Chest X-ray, PA view. Patient: 66 years old, sex M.
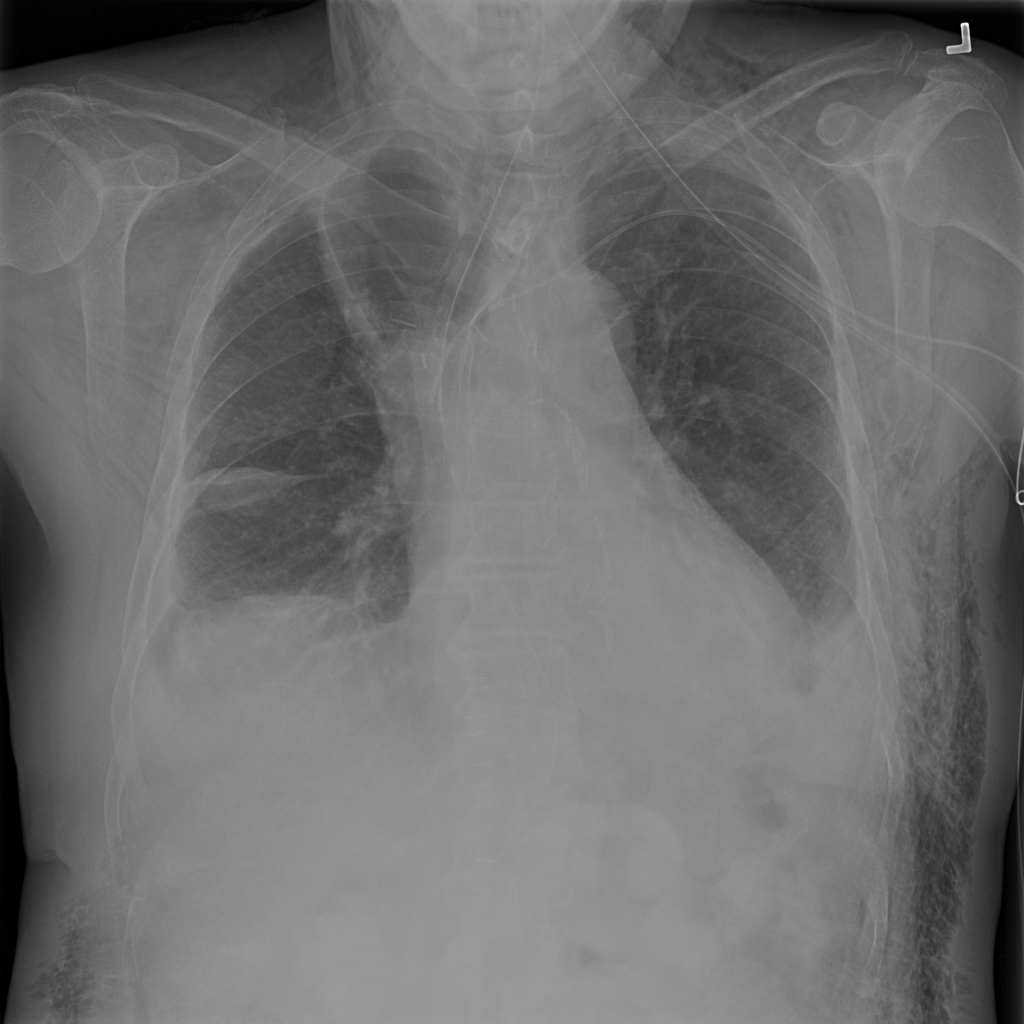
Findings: Effusion